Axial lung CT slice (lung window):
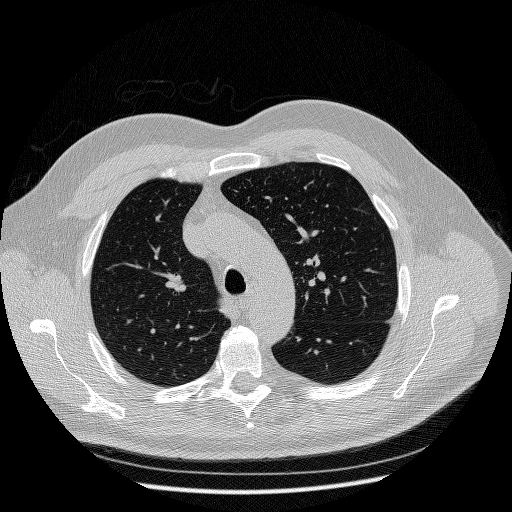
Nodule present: no